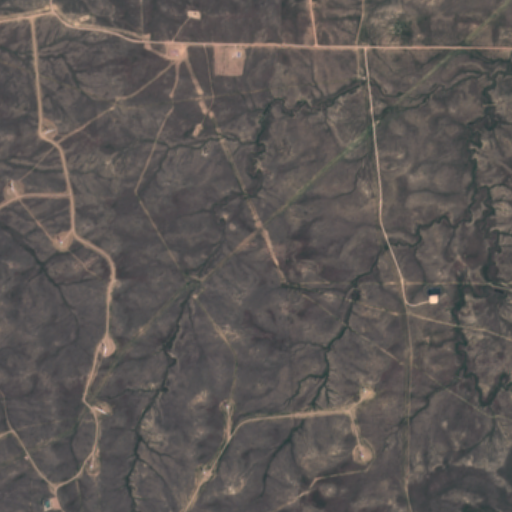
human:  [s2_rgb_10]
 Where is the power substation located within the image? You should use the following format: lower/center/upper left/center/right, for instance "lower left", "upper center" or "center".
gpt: The power substation is located in the upper center of the image.
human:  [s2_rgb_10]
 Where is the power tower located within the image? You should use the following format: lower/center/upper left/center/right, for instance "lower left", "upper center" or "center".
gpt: The power tower is located in the upper left of the image.
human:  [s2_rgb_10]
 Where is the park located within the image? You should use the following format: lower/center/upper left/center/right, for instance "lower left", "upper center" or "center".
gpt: There is no park in the image.